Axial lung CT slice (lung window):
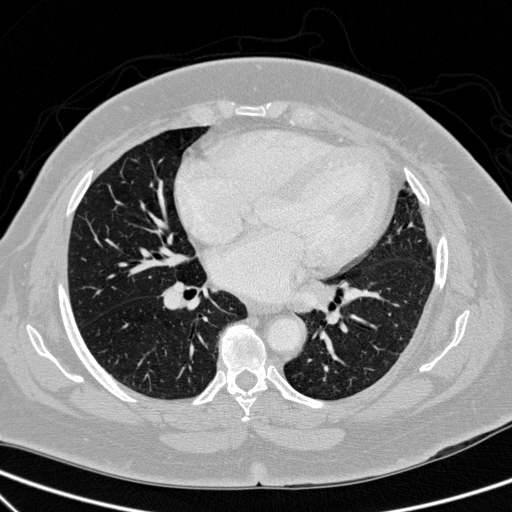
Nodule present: no